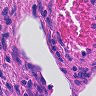
Metastatic tissue present: no